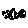
Label: moon